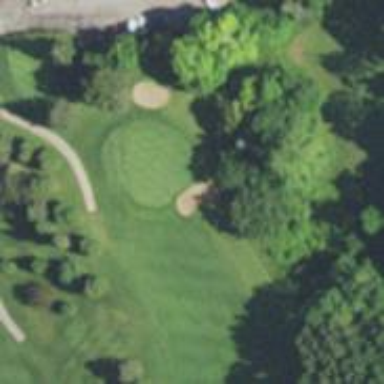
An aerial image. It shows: View of golf hole.